Question: I'm struggling to get my application out of break mode, here is what happened:
This was my code and everything worked ok:
'''
Engine btEngine = new Engine();
btEngine.Start();
LabelFormatDocument SerialPlate = btEngine.Documents.Open(@"C:\Afrisoft\Labels\ItemLabel_General.btw");
LabelFormatDocument BoxLabel = btEngine.Documents.Open(@"C:\Afrisoft\Labels\BoxLabel_General.btw");
SerialPlate.DatabaseConnections.QueryPrompts["JobNumber"].Value = textBox1.Text.Trim();
BoxLabel.DatabaseConnections.QueryPrompts["JobNumber"].Value = textBox1.Text.Trim();
Result SerialPlateResult = SerialPlate.Print();
Result BoxLabelResult = BoxLabel.Print();
btEngine.Stop();
'''
Then I changed it to the following as the documentation suggested:
'''
using (Engine btEngine = new Engine(true))
{
LabelFormatDocument SerialPlate = btEngine.Documents.Open(@"C:\Afrisoft\Labels\ItemLabel_General.btw");
LabelFormatDocument BoxLabel = btEngine.Documents.Open(@"C:\Afrisoft\Labels\BoxLabel_General.btw");
SerialPlate.DatabaseConnections.QueryPrompts["JobNumber"].Value = textBox1.Text.Trim();
BoxLabel.DatabaseConnections.QueryPrompts["JobNumber"].Value = textBox1.Text.Trim();
Result SerialPlateResult = SerialPlate.Print();
Result BoxLabelResult = BoxLabel.Print();
'''
I inserted a break point at:
'''
using (Engine btEngine = new Engine(true))
'''
and then when I took the break point away to test that part as well the app keeps crashing at that point. I've re-added the reference, changed the code back to the when it did work, but nothing fixes it.
Please help.

<URL>
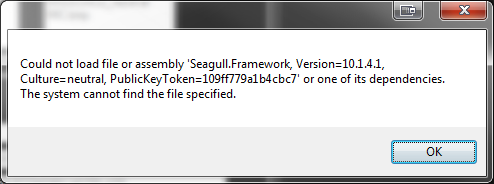
Answer: Looks like the library broke, reinstalling it fixed the issue